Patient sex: F
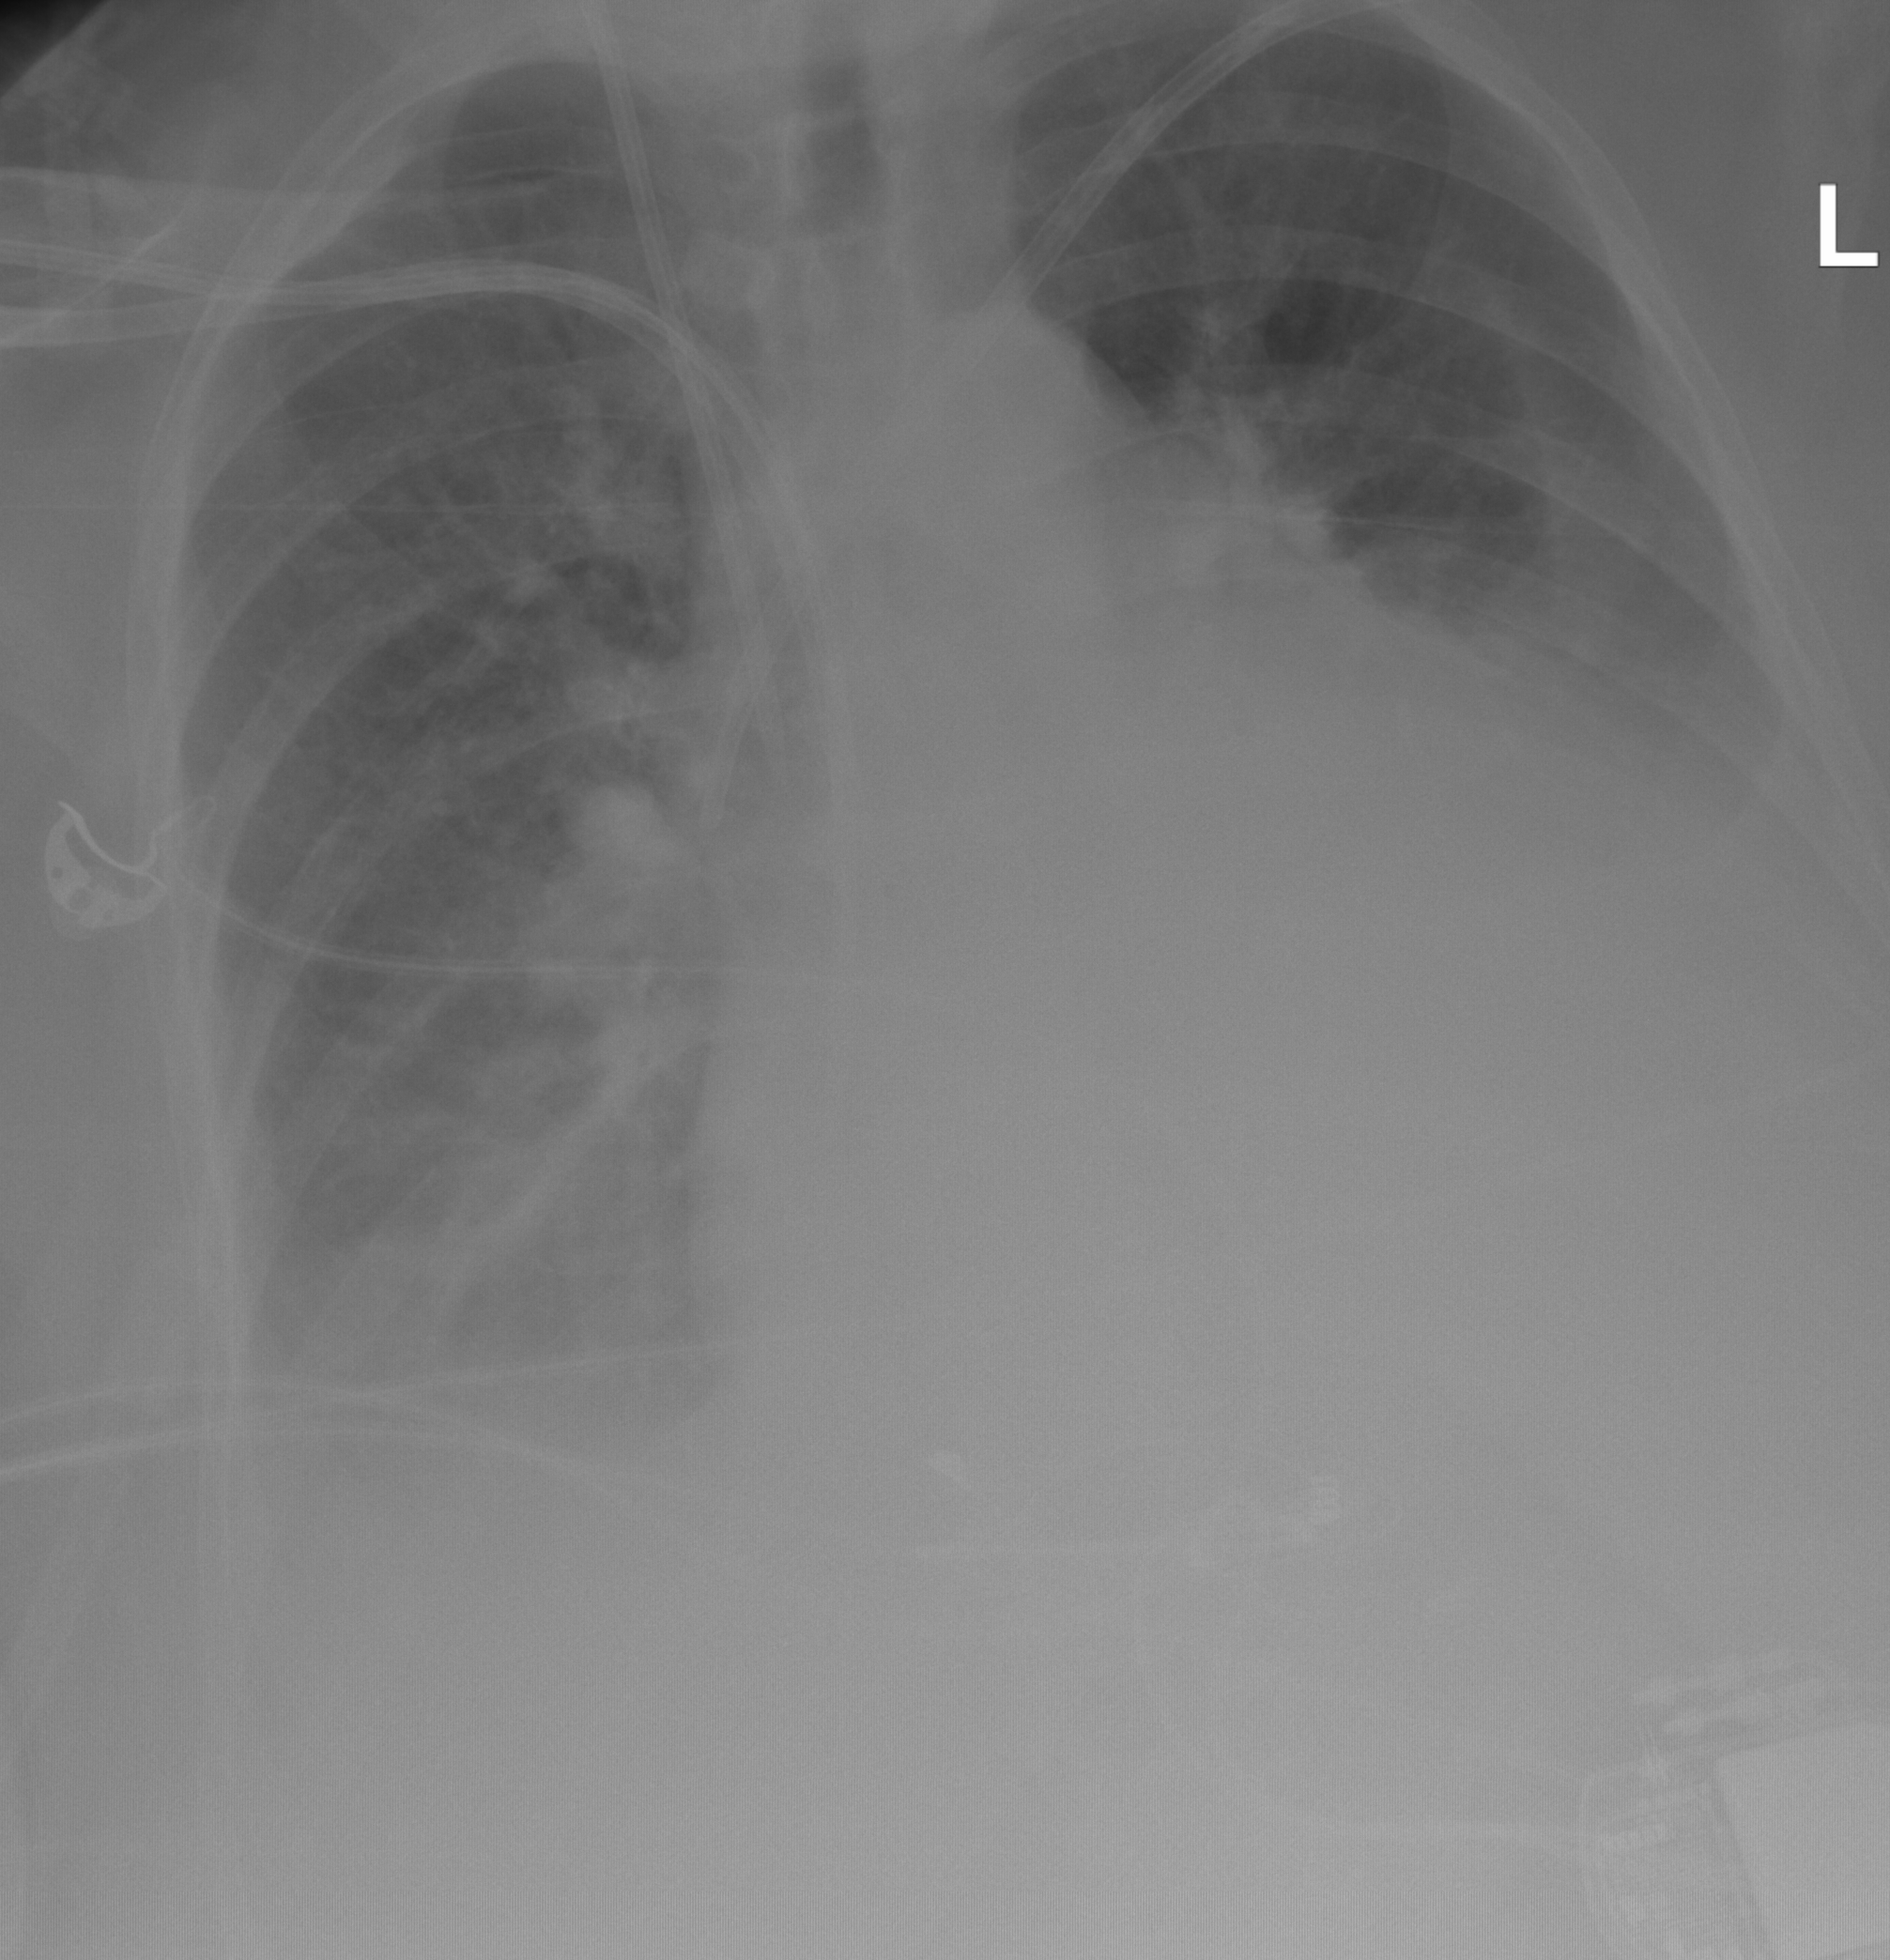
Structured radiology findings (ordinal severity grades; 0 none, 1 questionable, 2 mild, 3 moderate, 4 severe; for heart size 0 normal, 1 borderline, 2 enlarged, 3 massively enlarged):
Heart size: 3
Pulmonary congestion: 1
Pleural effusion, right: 2
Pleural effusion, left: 2
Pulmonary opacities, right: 0
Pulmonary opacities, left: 0
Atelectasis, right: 2
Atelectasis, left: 2